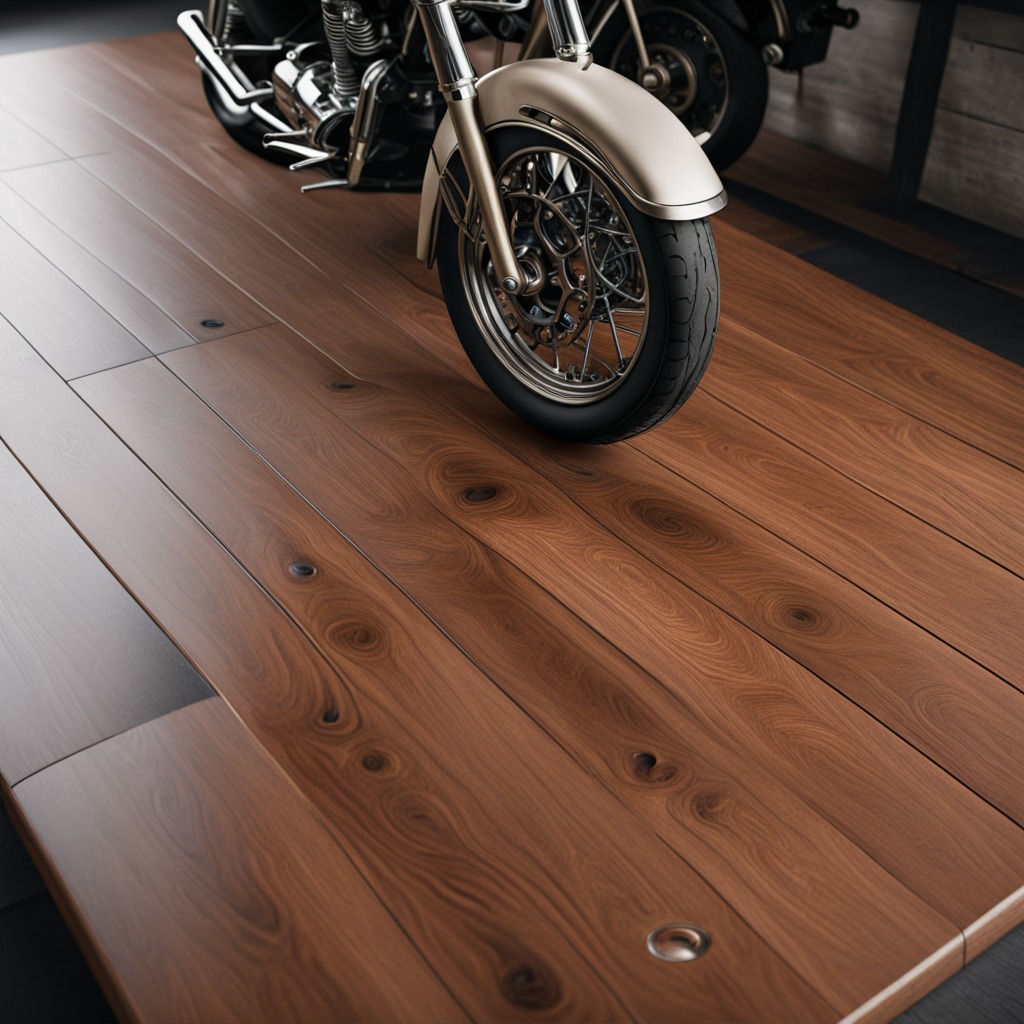
A flat metal washer is lying on the oil-spilled wooden table in a vintage motorcycle garage.